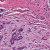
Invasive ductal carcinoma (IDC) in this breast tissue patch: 0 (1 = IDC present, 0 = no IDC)